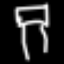
Label: chair